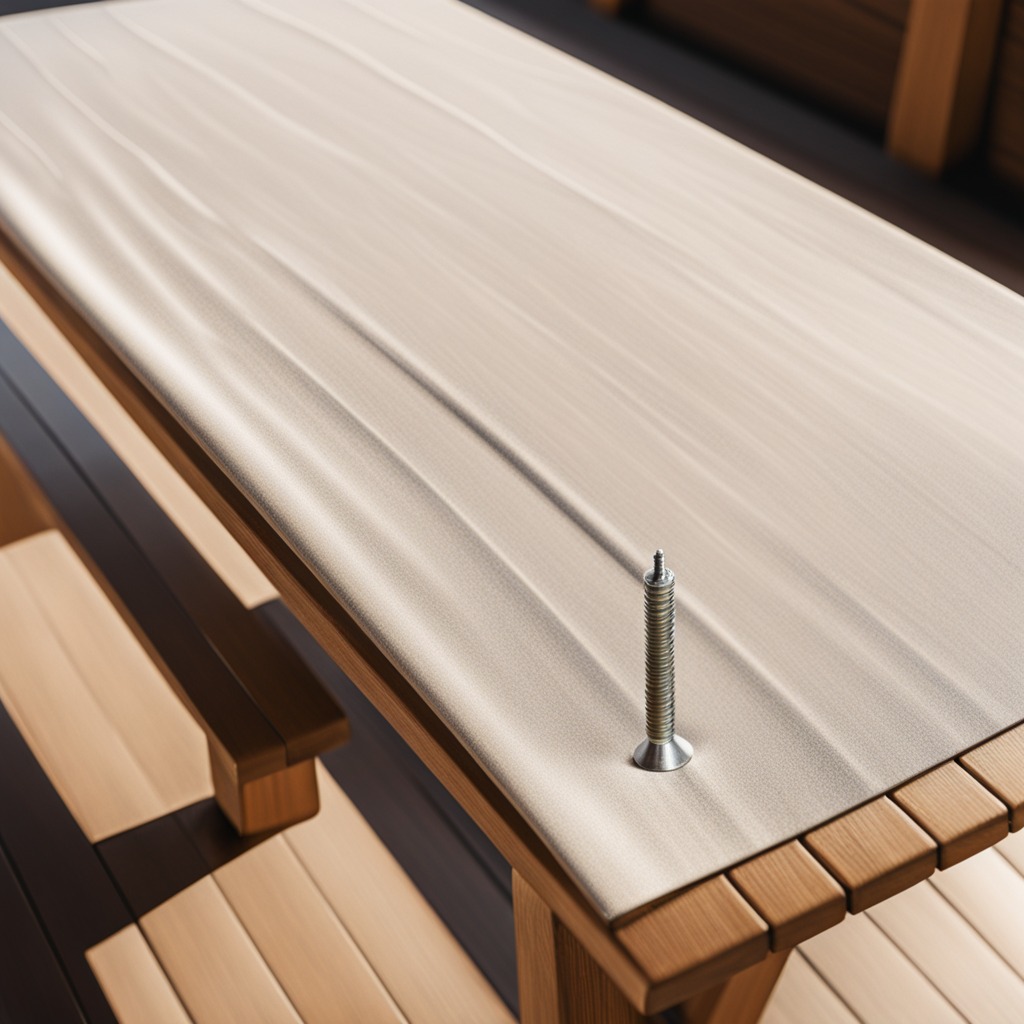
A metal screw is lying on the wooden table.